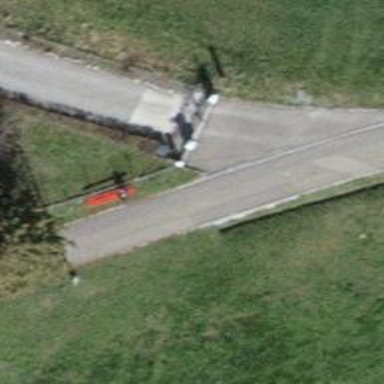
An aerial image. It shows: Red bench.